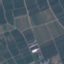
Land use / land cover: PermanentCrop